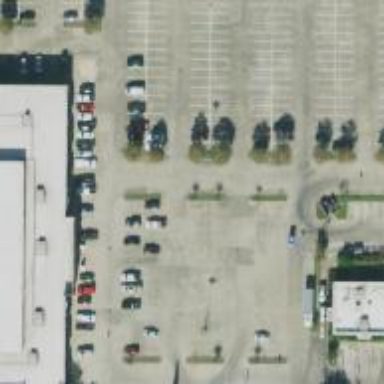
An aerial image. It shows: Parking space is available.